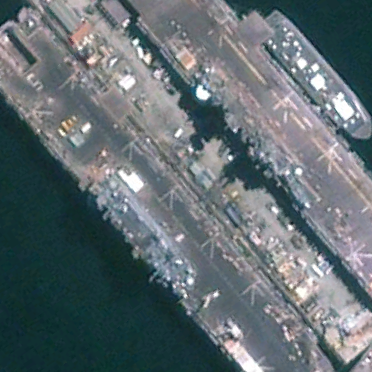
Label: assault